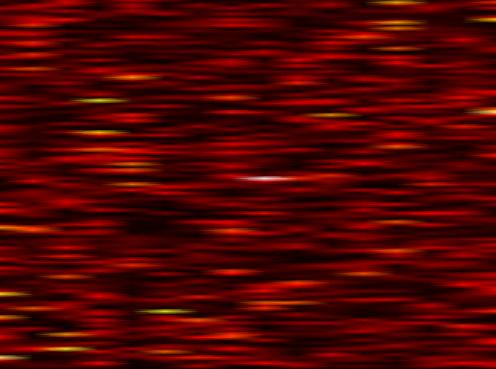
Label: OFDM